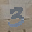
Label: 3